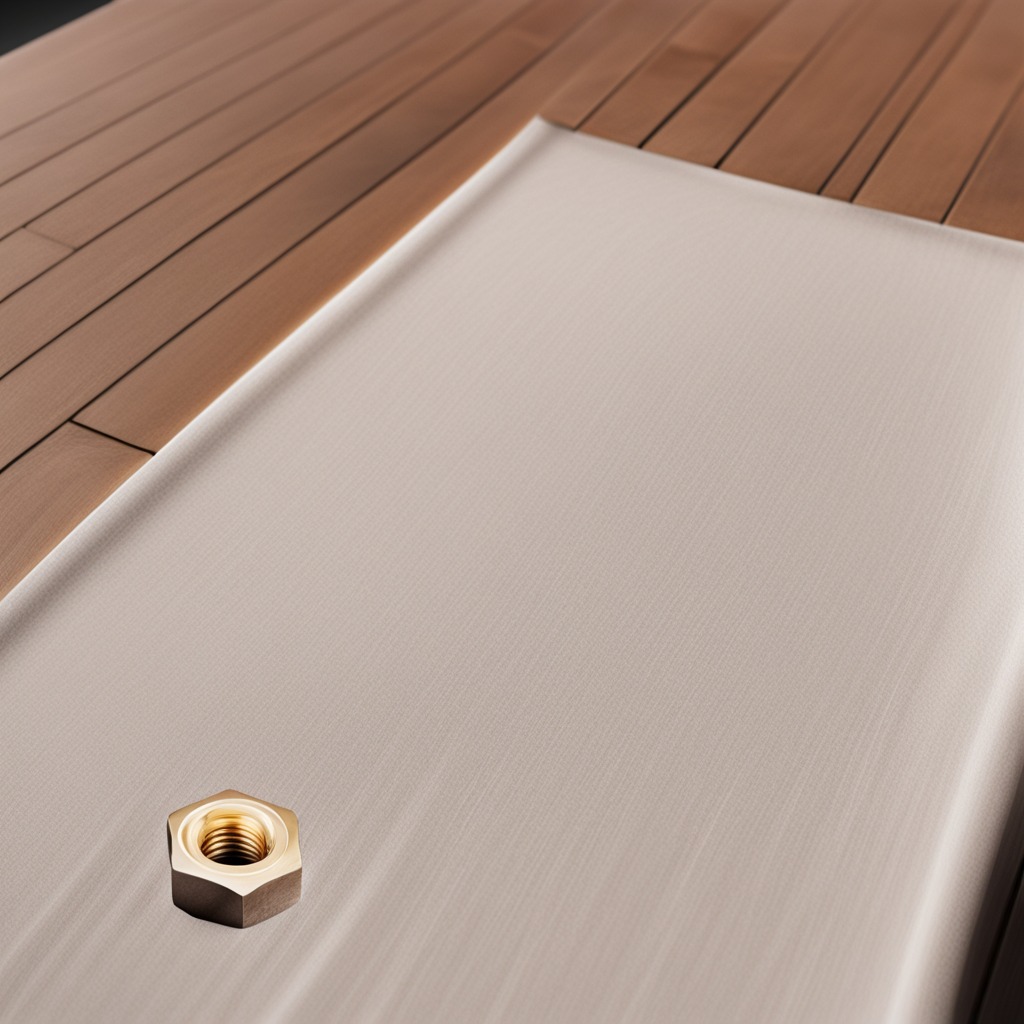
A metal nut is lying on a wooden table in an outdoor workshop during daytime bright natural light soft shadows worn but beneath the cloth.